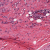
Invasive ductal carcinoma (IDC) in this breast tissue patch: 1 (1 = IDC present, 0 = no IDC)